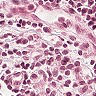
Metastatic tissue present: no